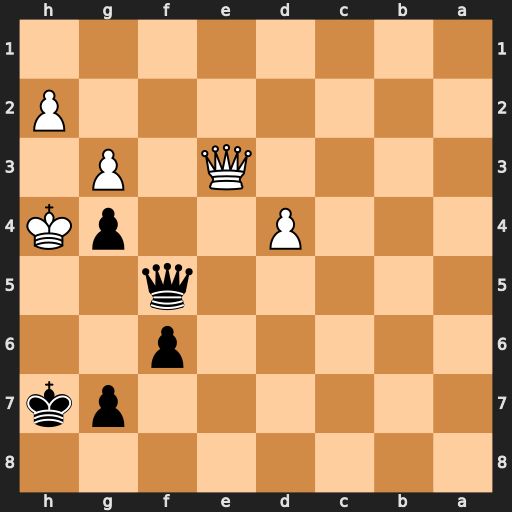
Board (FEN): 8/6pk/5p2/5q2/3P2pK/4Q1P1/7P/8
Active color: b
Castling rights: -
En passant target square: -
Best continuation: Qg6 h3 f5 d5 Kg8 Qe6+ Qxe6